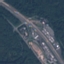
Land use / land cover: Highway